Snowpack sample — Rabbit Ears Pass, Jackson County, Colorado, USA (12/17/25, 1:08 PM MST)
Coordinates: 40.387, -106.625
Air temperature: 34 °F
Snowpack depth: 46 cm
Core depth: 20 cm
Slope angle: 6°, slope face: 165°
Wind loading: medium
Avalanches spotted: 0
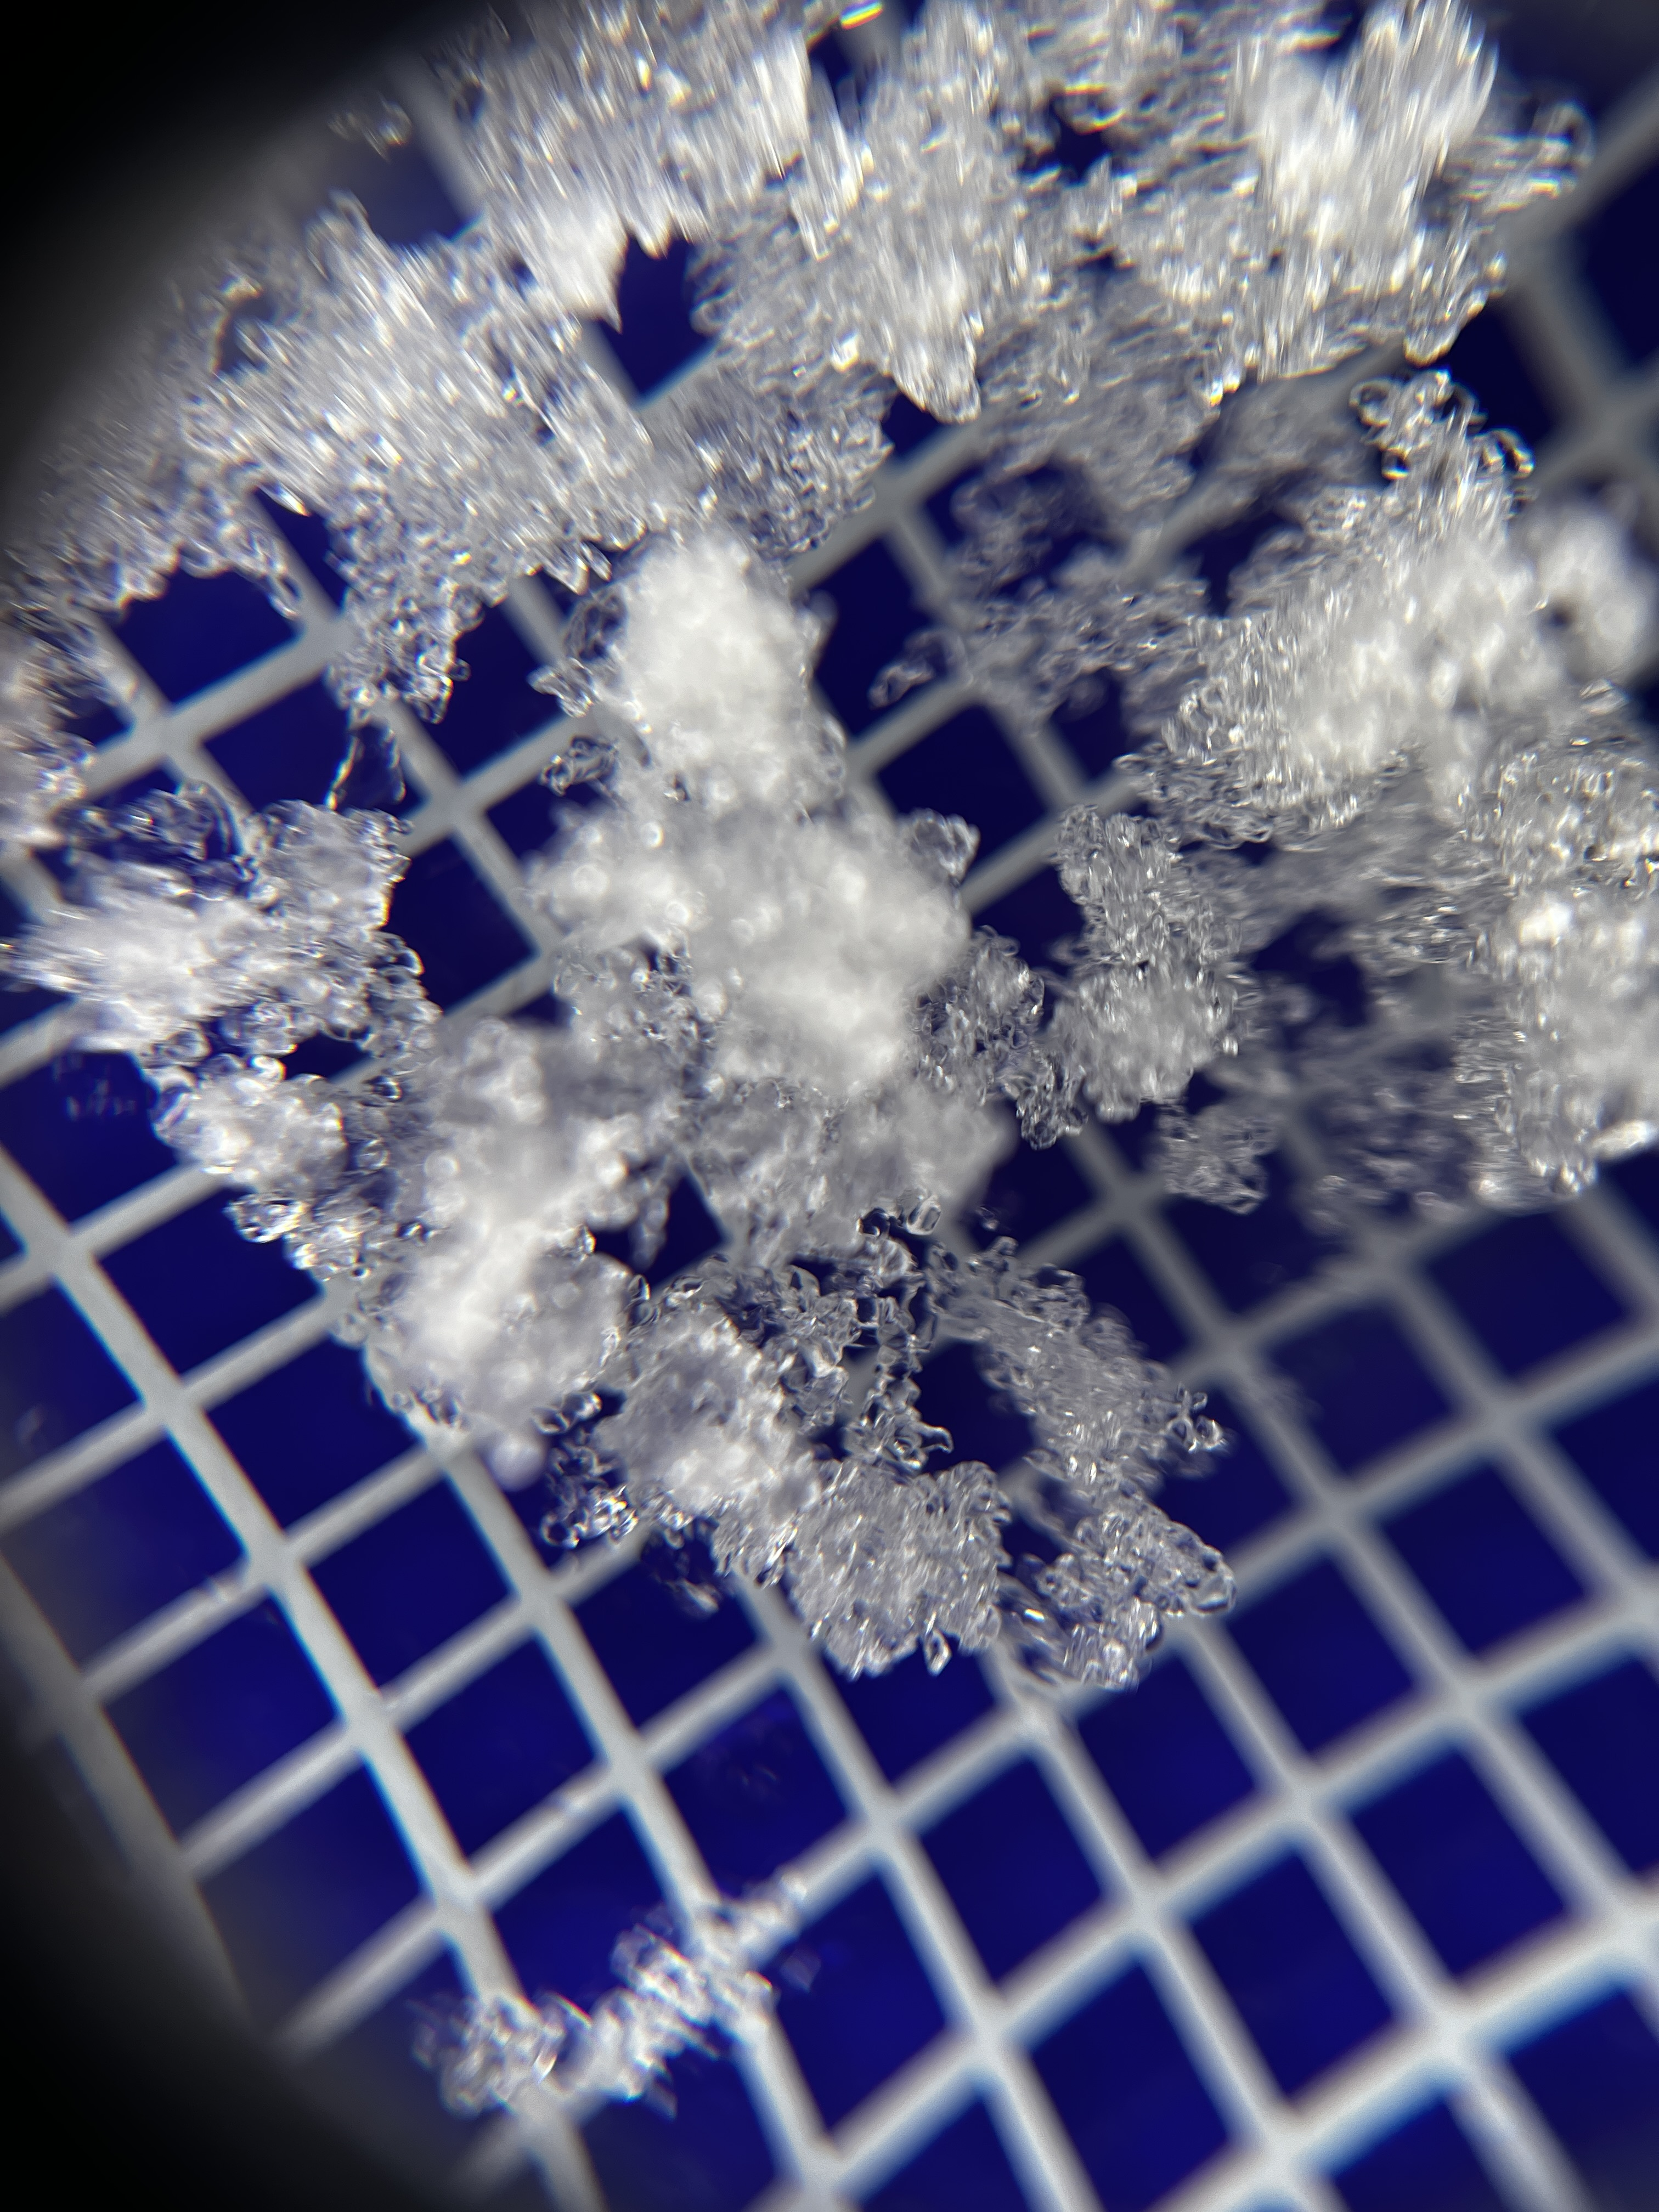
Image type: magnified_profile
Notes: No avalanches spotted nearby, although collected in a meadowy area with minimal risk on this face of the pass.